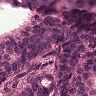
Metastatic tissue present: yes